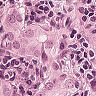
Metastatic tissue present: yes